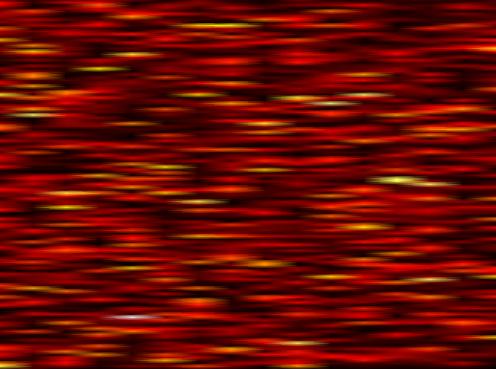
Label: FOFDM